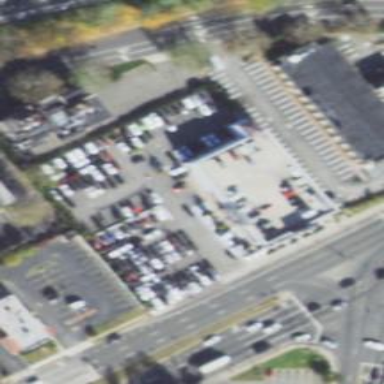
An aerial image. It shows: Commercial building housing car shop.